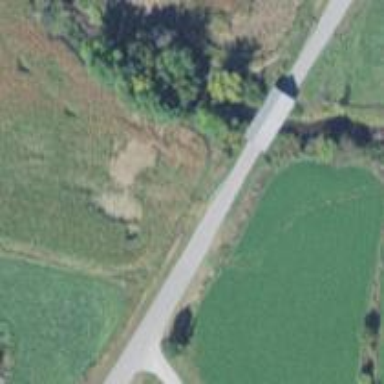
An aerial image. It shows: Covered bridge on residential road.